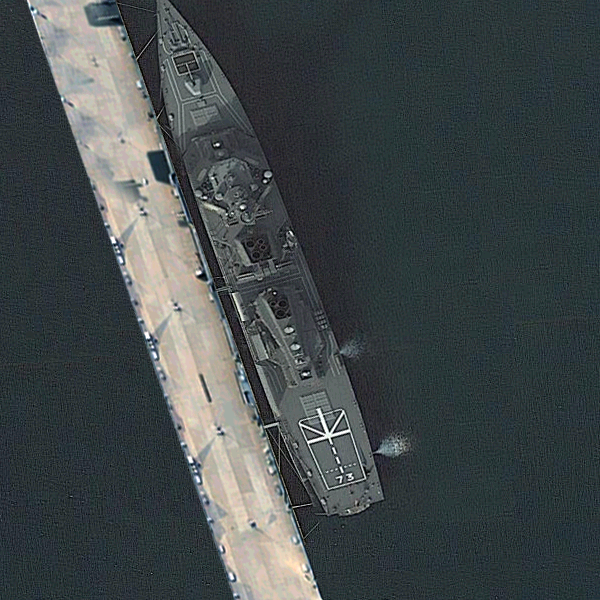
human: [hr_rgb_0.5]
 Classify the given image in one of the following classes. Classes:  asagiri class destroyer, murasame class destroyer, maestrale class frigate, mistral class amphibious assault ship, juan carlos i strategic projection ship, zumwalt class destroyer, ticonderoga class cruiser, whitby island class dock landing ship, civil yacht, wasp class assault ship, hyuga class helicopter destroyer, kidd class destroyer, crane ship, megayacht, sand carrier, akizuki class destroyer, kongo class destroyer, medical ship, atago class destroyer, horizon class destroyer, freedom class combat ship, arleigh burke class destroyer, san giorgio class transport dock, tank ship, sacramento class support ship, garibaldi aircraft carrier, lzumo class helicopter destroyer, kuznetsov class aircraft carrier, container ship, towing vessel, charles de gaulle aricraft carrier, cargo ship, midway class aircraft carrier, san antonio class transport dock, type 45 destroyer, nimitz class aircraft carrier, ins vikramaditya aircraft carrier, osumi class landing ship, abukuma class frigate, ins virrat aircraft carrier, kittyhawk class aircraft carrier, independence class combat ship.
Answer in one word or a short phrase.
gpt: Kongo class destroyer